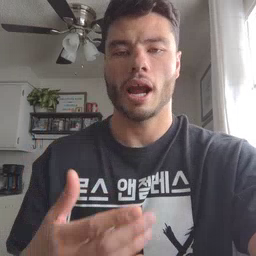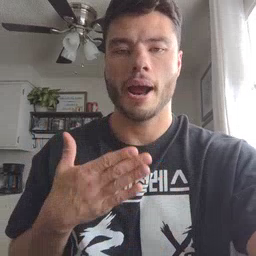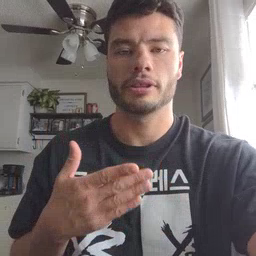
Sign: happy